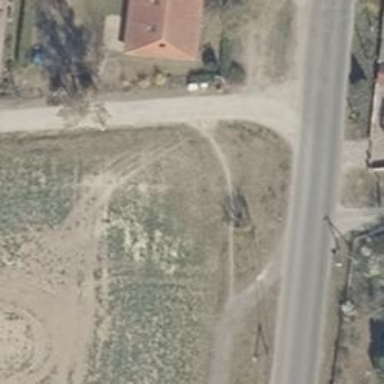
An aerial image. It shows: Footway with ground surface.